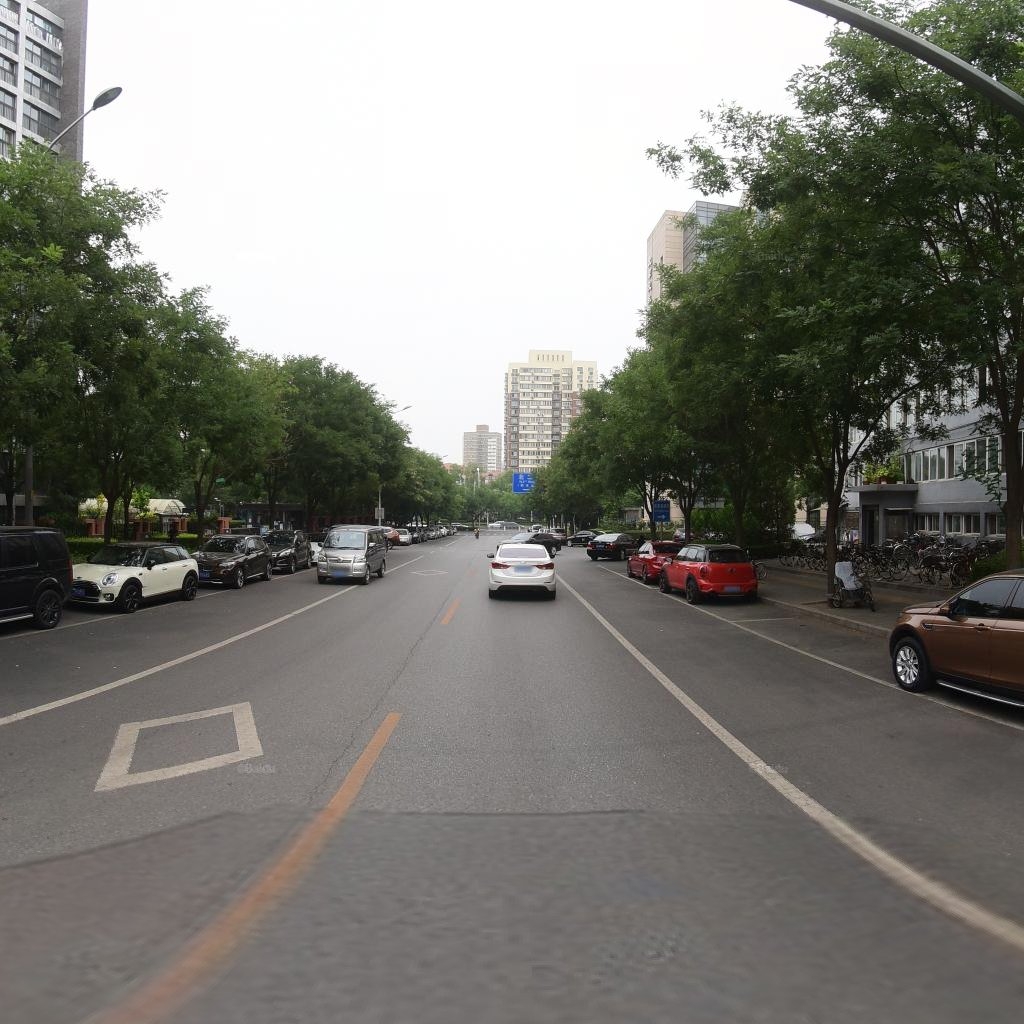
Region: Xicheng
Road damage annotations: longitudinal crack